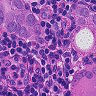
Metastatic tissue present: yes